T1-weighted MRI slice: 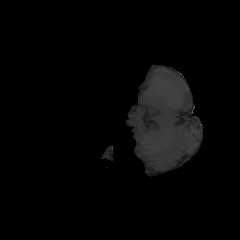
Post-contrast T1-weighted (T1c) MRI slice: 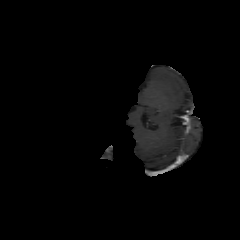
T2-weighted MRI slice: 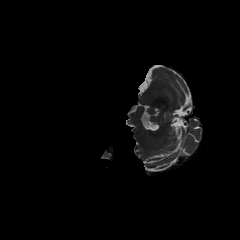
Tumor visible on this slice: no